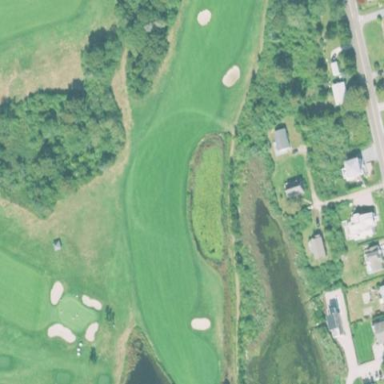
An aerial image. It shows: Golf fairway surrounded by grass.